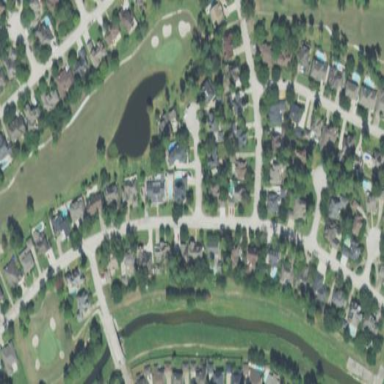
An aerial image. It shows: Residential area within neighborhood.